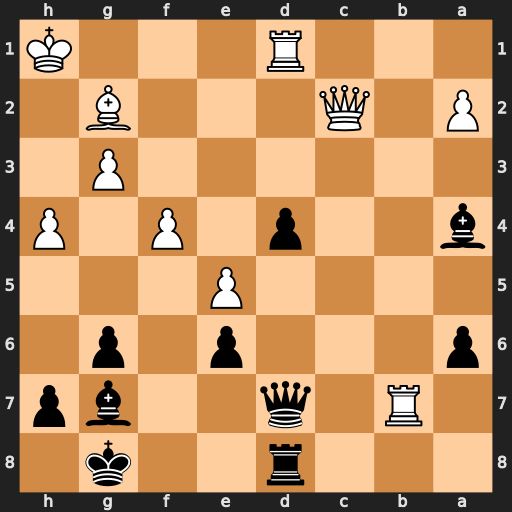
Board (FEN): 3r2k1/1R1q2bp/p3p1p1/4P3/b2p1P1P/6P1/P1Q3B1/3R3K
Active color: b
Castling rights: -
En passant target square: -
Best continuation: Bxc2 Rxd7 Rxd7